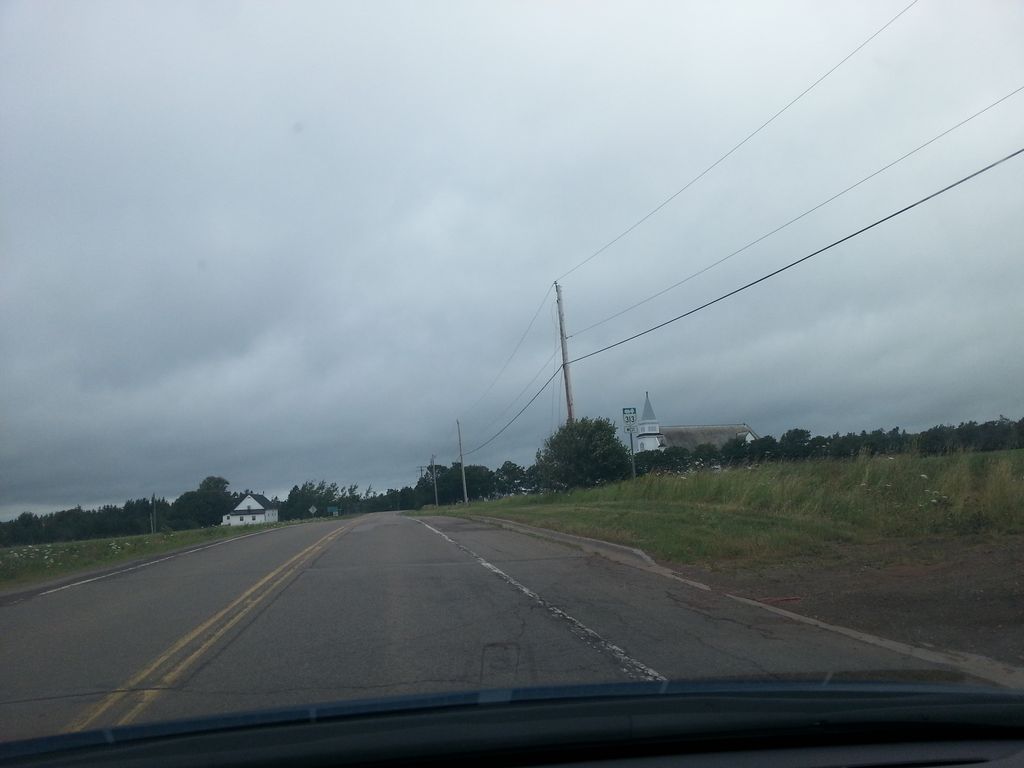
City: charlottetown